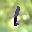
Label: 1